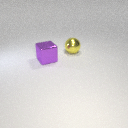
large yellow metal sphere to the right of large purple metal cube